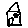
Label: house